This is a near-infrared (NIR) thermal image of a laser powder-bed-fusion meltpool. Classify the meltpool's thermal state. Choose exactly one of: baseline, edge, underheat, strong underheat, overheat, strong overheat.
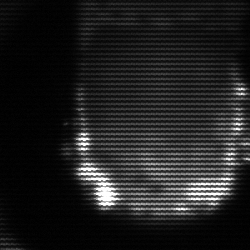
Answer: baseline